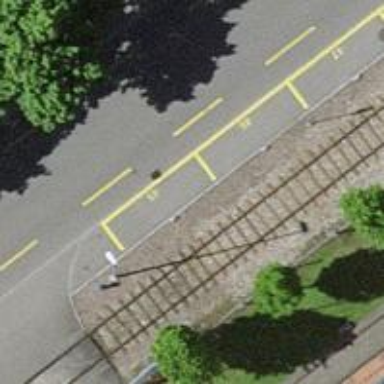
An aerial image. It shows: Railway switch.